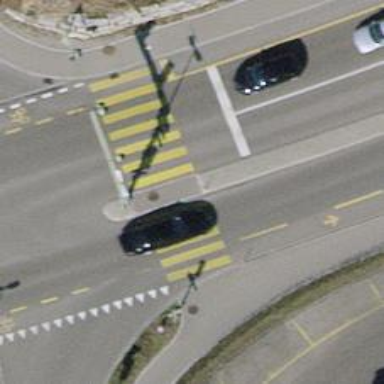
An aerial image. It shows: Primary highway with asphalt surface. There is separate cycle lane and sidewalk.